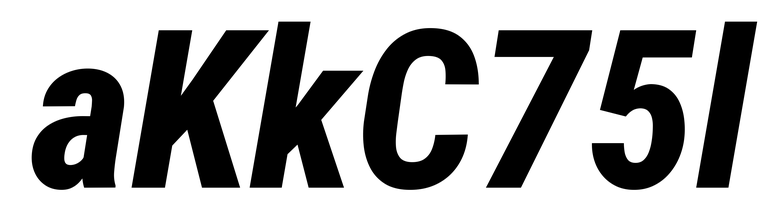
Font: Roboto-Italic_Condensed_ExtraBold_Italic